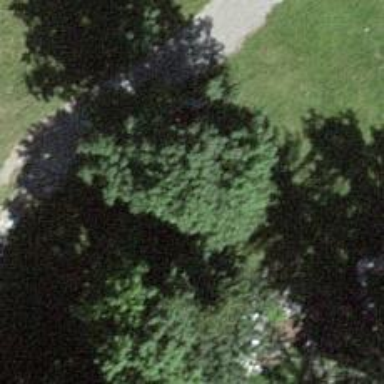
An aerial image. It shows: Bench.